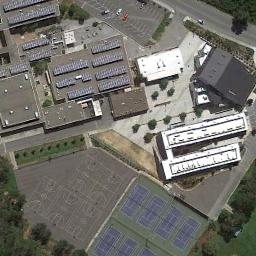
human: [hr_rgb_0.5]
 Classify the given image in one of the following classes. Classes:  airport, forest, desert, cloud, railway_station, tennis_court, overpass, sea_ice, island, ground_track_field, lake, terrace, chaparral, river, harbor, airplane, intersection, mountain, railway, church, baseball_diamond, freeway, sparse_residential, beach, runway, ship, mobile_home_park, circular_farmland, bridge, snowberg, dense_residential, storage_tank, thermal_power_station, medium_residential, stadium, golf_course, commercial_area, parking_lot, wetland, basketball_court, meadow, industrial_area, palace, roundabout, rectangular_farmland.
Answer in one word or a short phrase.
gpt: tennis_court